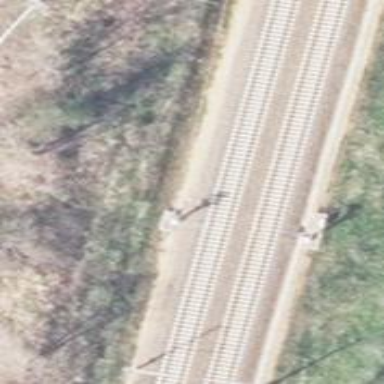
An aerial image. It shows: Railway signal.